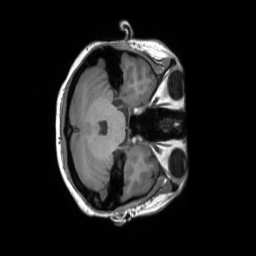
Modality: T1w
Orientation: axial